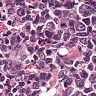
Metastatic tissue present: no